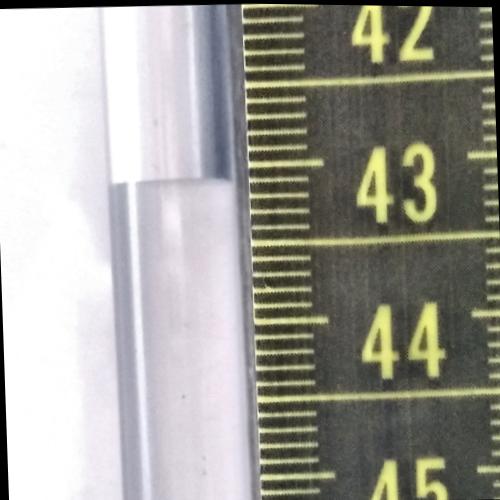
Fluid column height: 43.1 cm